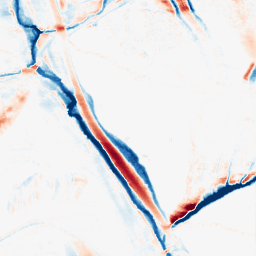
Category: morphological
Decomposition family: morphological_ellipse
Decomposition parameters: operation: average
width: 10
height: 30
Upsampling method: linear_exact
Upsampling parameters: scale: 4
Upsampling scale: 4